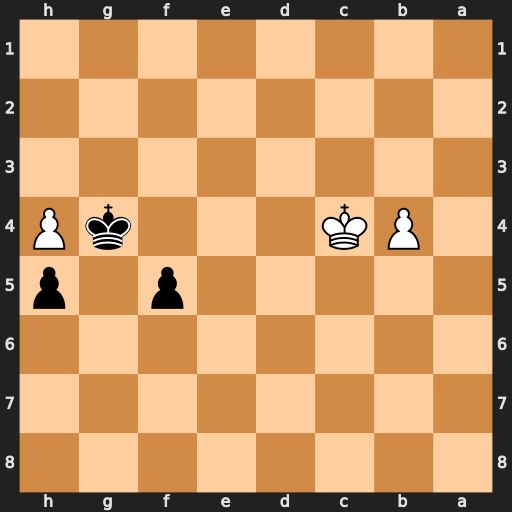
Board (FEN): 8/8/8/5p1p/1PK3kP/8/8/8
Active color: b
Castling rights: -
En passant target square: -
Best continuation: f4 b5 f3 Kd3 Kg3